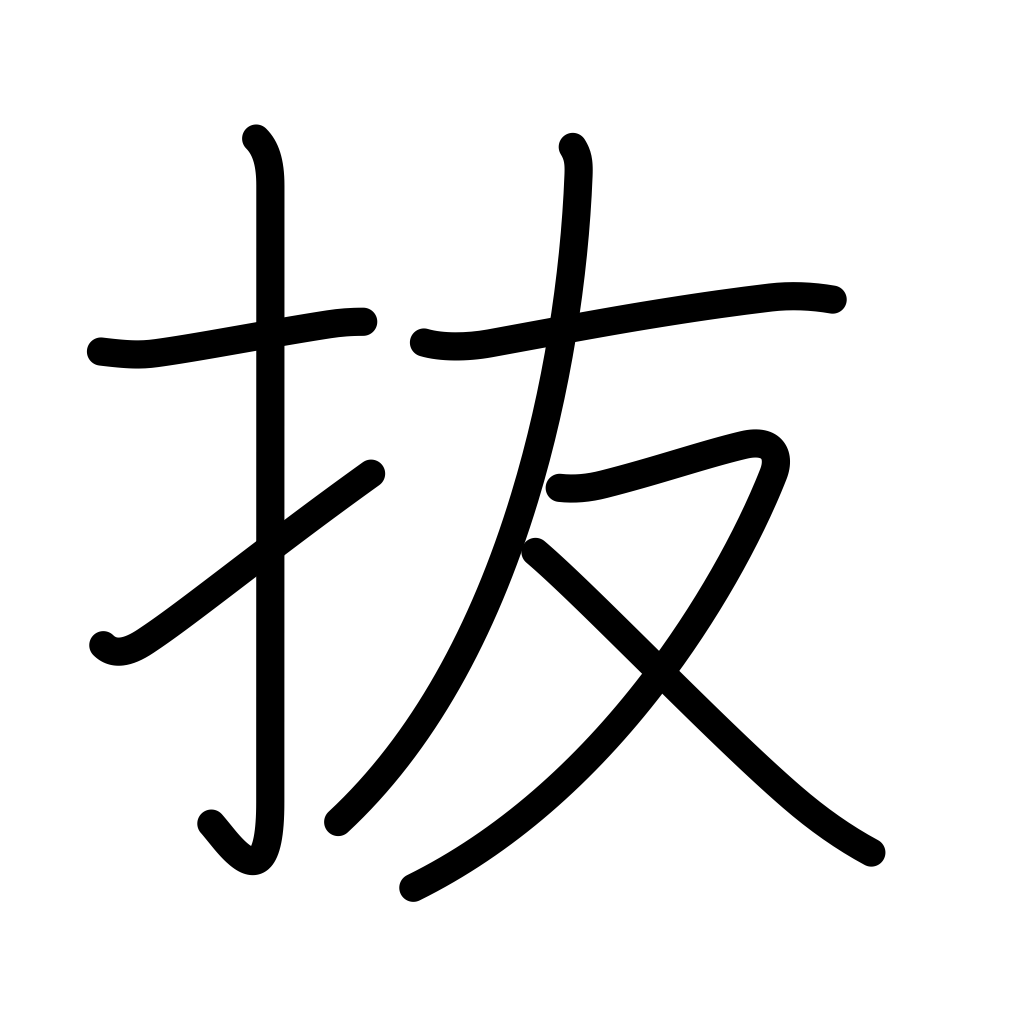
Meaning: slip out, extract, pull out, pilfer, quote, remove, omit